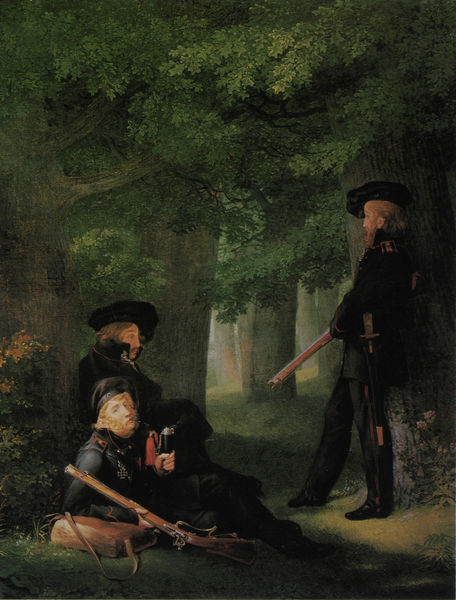
Titel: Auf Vorposten
Künstler: Georg Friedrich Kersting
Standort: Berlin
Institution: Alte Nationalgalerie
Schlagwörter: baum, blätter, dunkel, gemälde, laub, mann, schatten, umhang, weiß, bäume, gelb, grün, landschaft, sitzen, äste, braun, hut, hüte, licht, männer, profil, schwarz, gras, rot, weg, wiese, bart, hose, jacke, kappe, mütze, mützen, stehen, wache, natur, stamm, busch, sträucher, sitzend, stehend, drei, wald, deutschland, ruhe, hosen, pause, rast, soldaten, pfeife, warten, liegend, lichtung, schwert, säbel, uniform, uniformen, waffen, soldat, waffe, napoleon, degen, orden, stiefel, tasche, hebkel, jagd, handwerker, jäger, gewehr, dolch, kühl, umhänge, eiche, flinte, rucksack, büsce, eichen, gewehre, hütr, kamerablick, leigend, müdigkeit, räuber, ausruhen, preussen, schulterstück, befreiungskriege, lützower jäger, seitengewehr, ernste miene